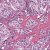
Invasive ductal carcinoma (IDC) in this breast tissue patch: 1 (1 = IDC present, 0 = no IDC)